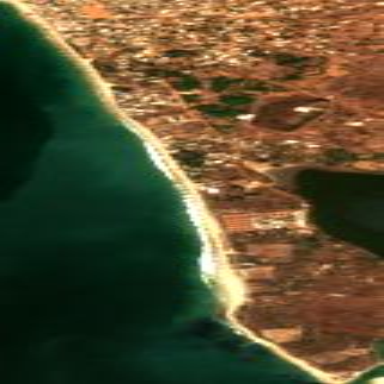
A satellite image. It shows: Sandy beach with natural surroundings.